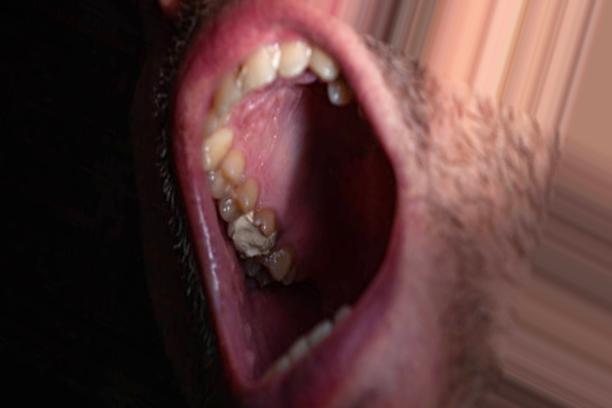
Condition: Caries